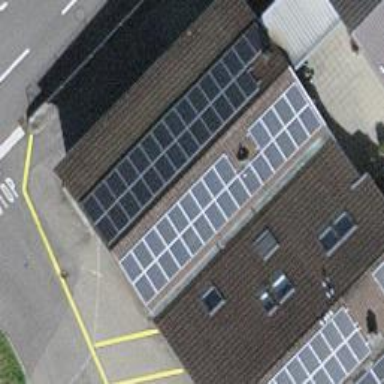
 consisting of solar photovoltaic panels."